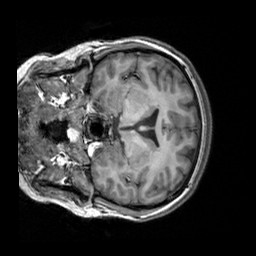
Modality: T1w
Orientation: coronal
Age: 19
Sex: female
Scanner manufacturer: siemens
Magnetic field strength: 3 T
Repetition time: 2.3 s
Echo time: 0.00303 s